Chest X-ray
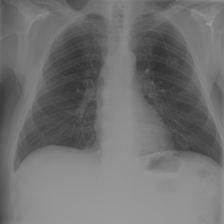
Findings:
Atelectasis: negative
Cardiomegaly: negative
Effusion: negative
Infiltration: negative
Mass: negative
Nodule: negative
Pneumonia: negative
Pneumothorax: negative
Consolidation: negative
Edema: negative
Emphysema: negative
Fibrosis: negative
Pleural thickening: negative
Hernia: negative